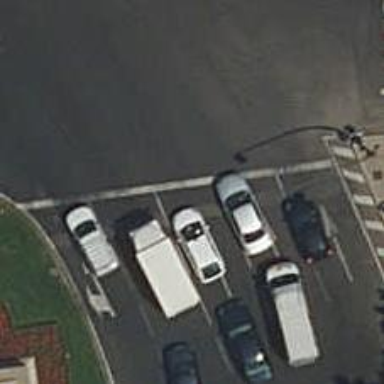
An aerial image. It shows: Road with traffic signals.